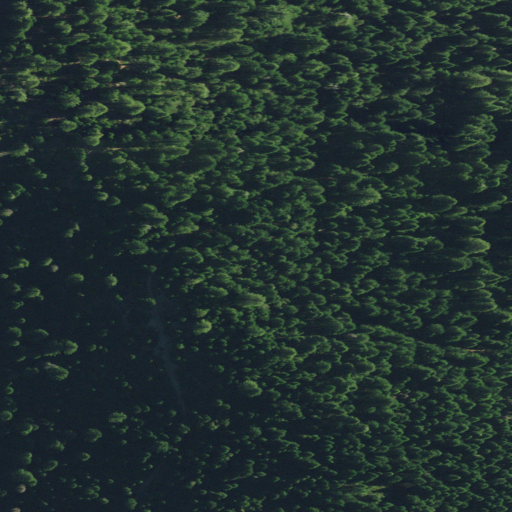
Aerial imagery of plain(s) in California named Harrison Flat containing evergreen forest and mixed forest